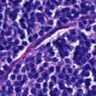
Metastatic tissue present: no